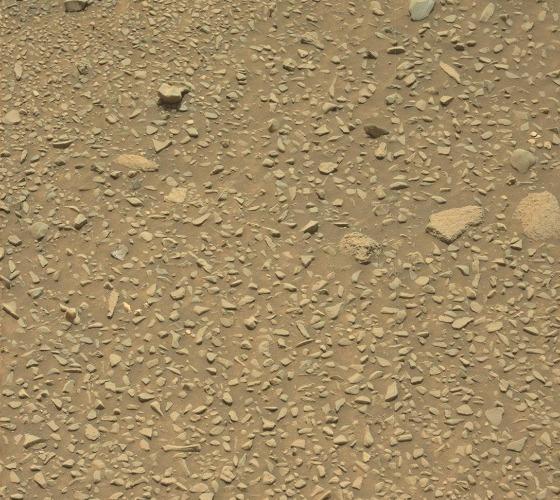
Terrain classes present: Gravel / Sand / Soil, Rock